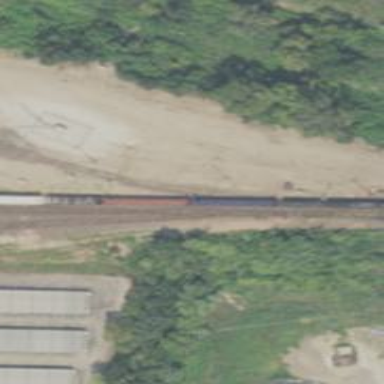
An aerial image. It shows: Railway track.